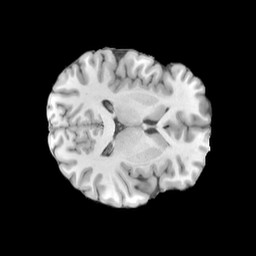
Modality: T1w
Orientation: axial